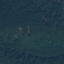
Land use / land cover class: Forest